Question: Is there any documentation/examples on the <URL>, namely the "Specified by a build parameter" option?
I'm trying to do a "join-diamond" pipeline such as in <URL> and can't figure out what to put in the 'Parameter Name' option of the "Copy artifacts from another project" build step to get my artifacts copied properly.

All my jobs have a 'PL_BUILD_NUMBER' parameter and I'd like to use it to select which build to copy the artifacts from.
This <URL> says the parameter must be an XML. So I tried this :
'''
BUILD_SELECTOR=<SpecificBuildSelector><buildNumber>$PL_BUILD_NUMBER</buildNumber></SpecificBuildSelector>
'''
but it did not work. I get this exception in the log:
'''
java.lang.NullPointerException
at java.io.StringReader.<init>(Unknown Source)
at com.thoughtworks.xstream.XStream.fromXML(XStream.java:1035)
at hudson.plugins.copyartifact.BuildSelectorParameter.getSelectorFromXml(BuildSelectorParameter.java:80)
at hudson.plugins.copyartifact.ParameterizedBuildSelector.getBuild(ParameterizedBuildSelector.java:52)
at hudson.plugins.copyartifact.CopyArtifact.perform(CopyArtifact.java:280)
at hudson.tasks.BuildStepMonitor$1.perform(BuildStepMonitor.java:20)
at hudson.model.AbstractBuild$AbstractBuildExecution.perform(AbstractBuild.java:772)
at hudson.model.Build$BuildExecution.build(Build.java:199)
at hudson.model.Build$BuildExecution.doRun(Build.java:160)
at hudson.model.AbstractBuild$AbstractBuildExecution.run(AbstractBuild.java:535)
at hudson.model.Run.execute(Run.java:1740)
at hudson.model.FreeStyleBuild.run(FreeStyleBuild.java:43)
at hudson.model.ResourceController.execute(ResourceController.java:88)
at hudson.model.Executor.run(Executor.java:233)
'''
What should I put?
There's also the "This build is parametrized --> Build selector for Copy Artifact" that I don't know if I should use it...
Thanks!
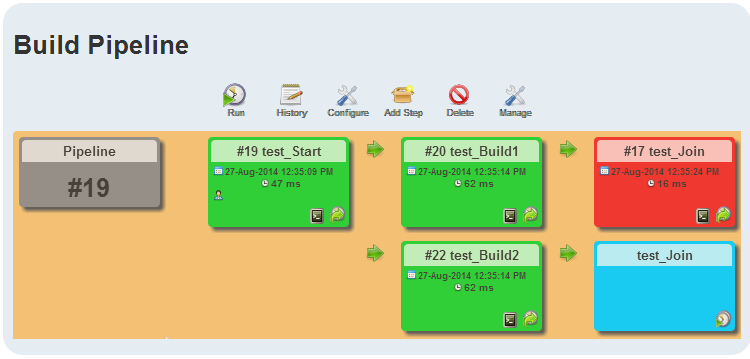
Answer: You are mixing and . It's not clear which one you are asking about.
For , you need to configure in places:
- - - - - 'BUILD_SELECTOR'- - 'BUILD_SELECTOR''BUILD_SELECTOR'
The value of 'BUILD_SELECTOR' parameter will change greatly based on what you select at parameter screen just before build. You can see its possible values by printing the value of the parameter as a test ('echo %BUILD_SELECTOR%' on Windows, 'echo $BUILD_SELECTOR' on *nix) and then manually running the build and trying different selectors.
Specifically, the value of:
'<SpecificBuildSelector><buildNumber>123</buildNumber></SpecificBuildSelector>'
will be used when the selects on the parameter screen, and enters value '123'
If you need to set this parameter value from outside the job (for example from a script or <URL> you would need to follow this particular structure, depending on the type of the selection you want.
In your case, you don't need "" parameter. You just need:
- - - - '$PL_BUILD_NUMBER'